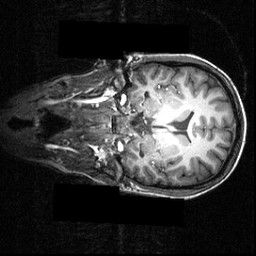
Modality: T1w
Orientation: coronal
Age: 22
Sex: female
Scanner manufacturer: siemens
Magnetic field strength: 3.951 T
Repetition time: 1.5 s
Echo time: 0.00335 s